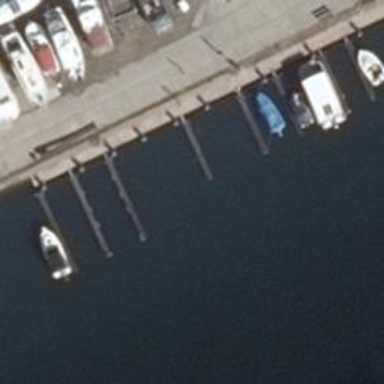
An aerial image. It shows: Man-made pier.